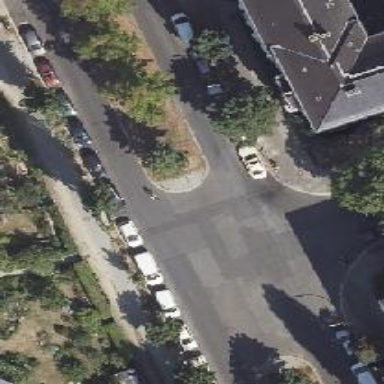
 it functions as dual carriageway. There is parking lane on the right side."